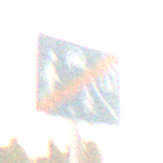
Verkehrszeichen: EndeVerkehrsberuhigterBereich
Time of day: SunriseSunset
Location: Outdoor (Nature)
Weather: Clear
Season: NotSpecified
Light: Natural